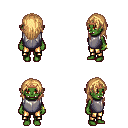
a pixel art fantasy rpg character, female body template, orc, green skin, steel chest armor, gold greaves, light blonde long hairstyle, bronze tiara, bracelets, four views (front, back, left, right), 2x2 character sprite sheet, small pixel art, hard edges, no anti-aliasing